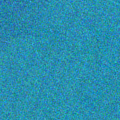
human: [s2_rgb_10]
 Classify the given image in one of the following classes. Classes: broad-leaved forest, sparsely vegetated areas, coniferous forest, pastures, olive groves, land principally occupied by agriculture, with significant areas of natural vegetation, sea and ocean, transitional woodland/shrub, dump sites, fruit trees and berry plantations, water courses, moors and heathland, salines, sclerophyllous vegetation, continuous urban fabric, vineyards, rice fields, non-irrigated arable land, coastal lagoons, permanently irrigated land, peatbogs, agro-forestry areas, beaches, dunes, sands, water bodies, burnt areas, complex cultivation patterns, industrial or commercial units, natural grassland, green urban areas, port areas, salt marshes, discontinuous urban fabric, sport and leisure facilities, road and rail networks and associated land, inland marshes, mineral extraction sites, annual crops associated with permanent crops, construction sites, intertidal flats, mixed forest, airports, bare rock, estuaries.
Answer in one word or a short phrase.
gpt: sea and ocean